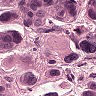
Metastatic tissue present: yes